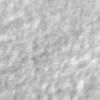
Label: no_change